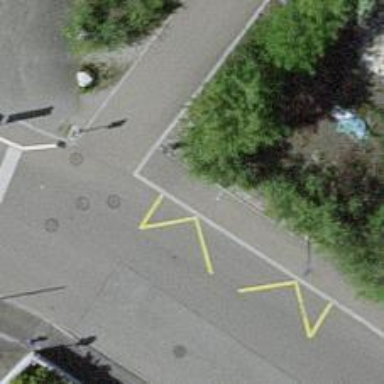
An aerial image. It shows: Bus stop with platform for public transport.